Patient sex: M
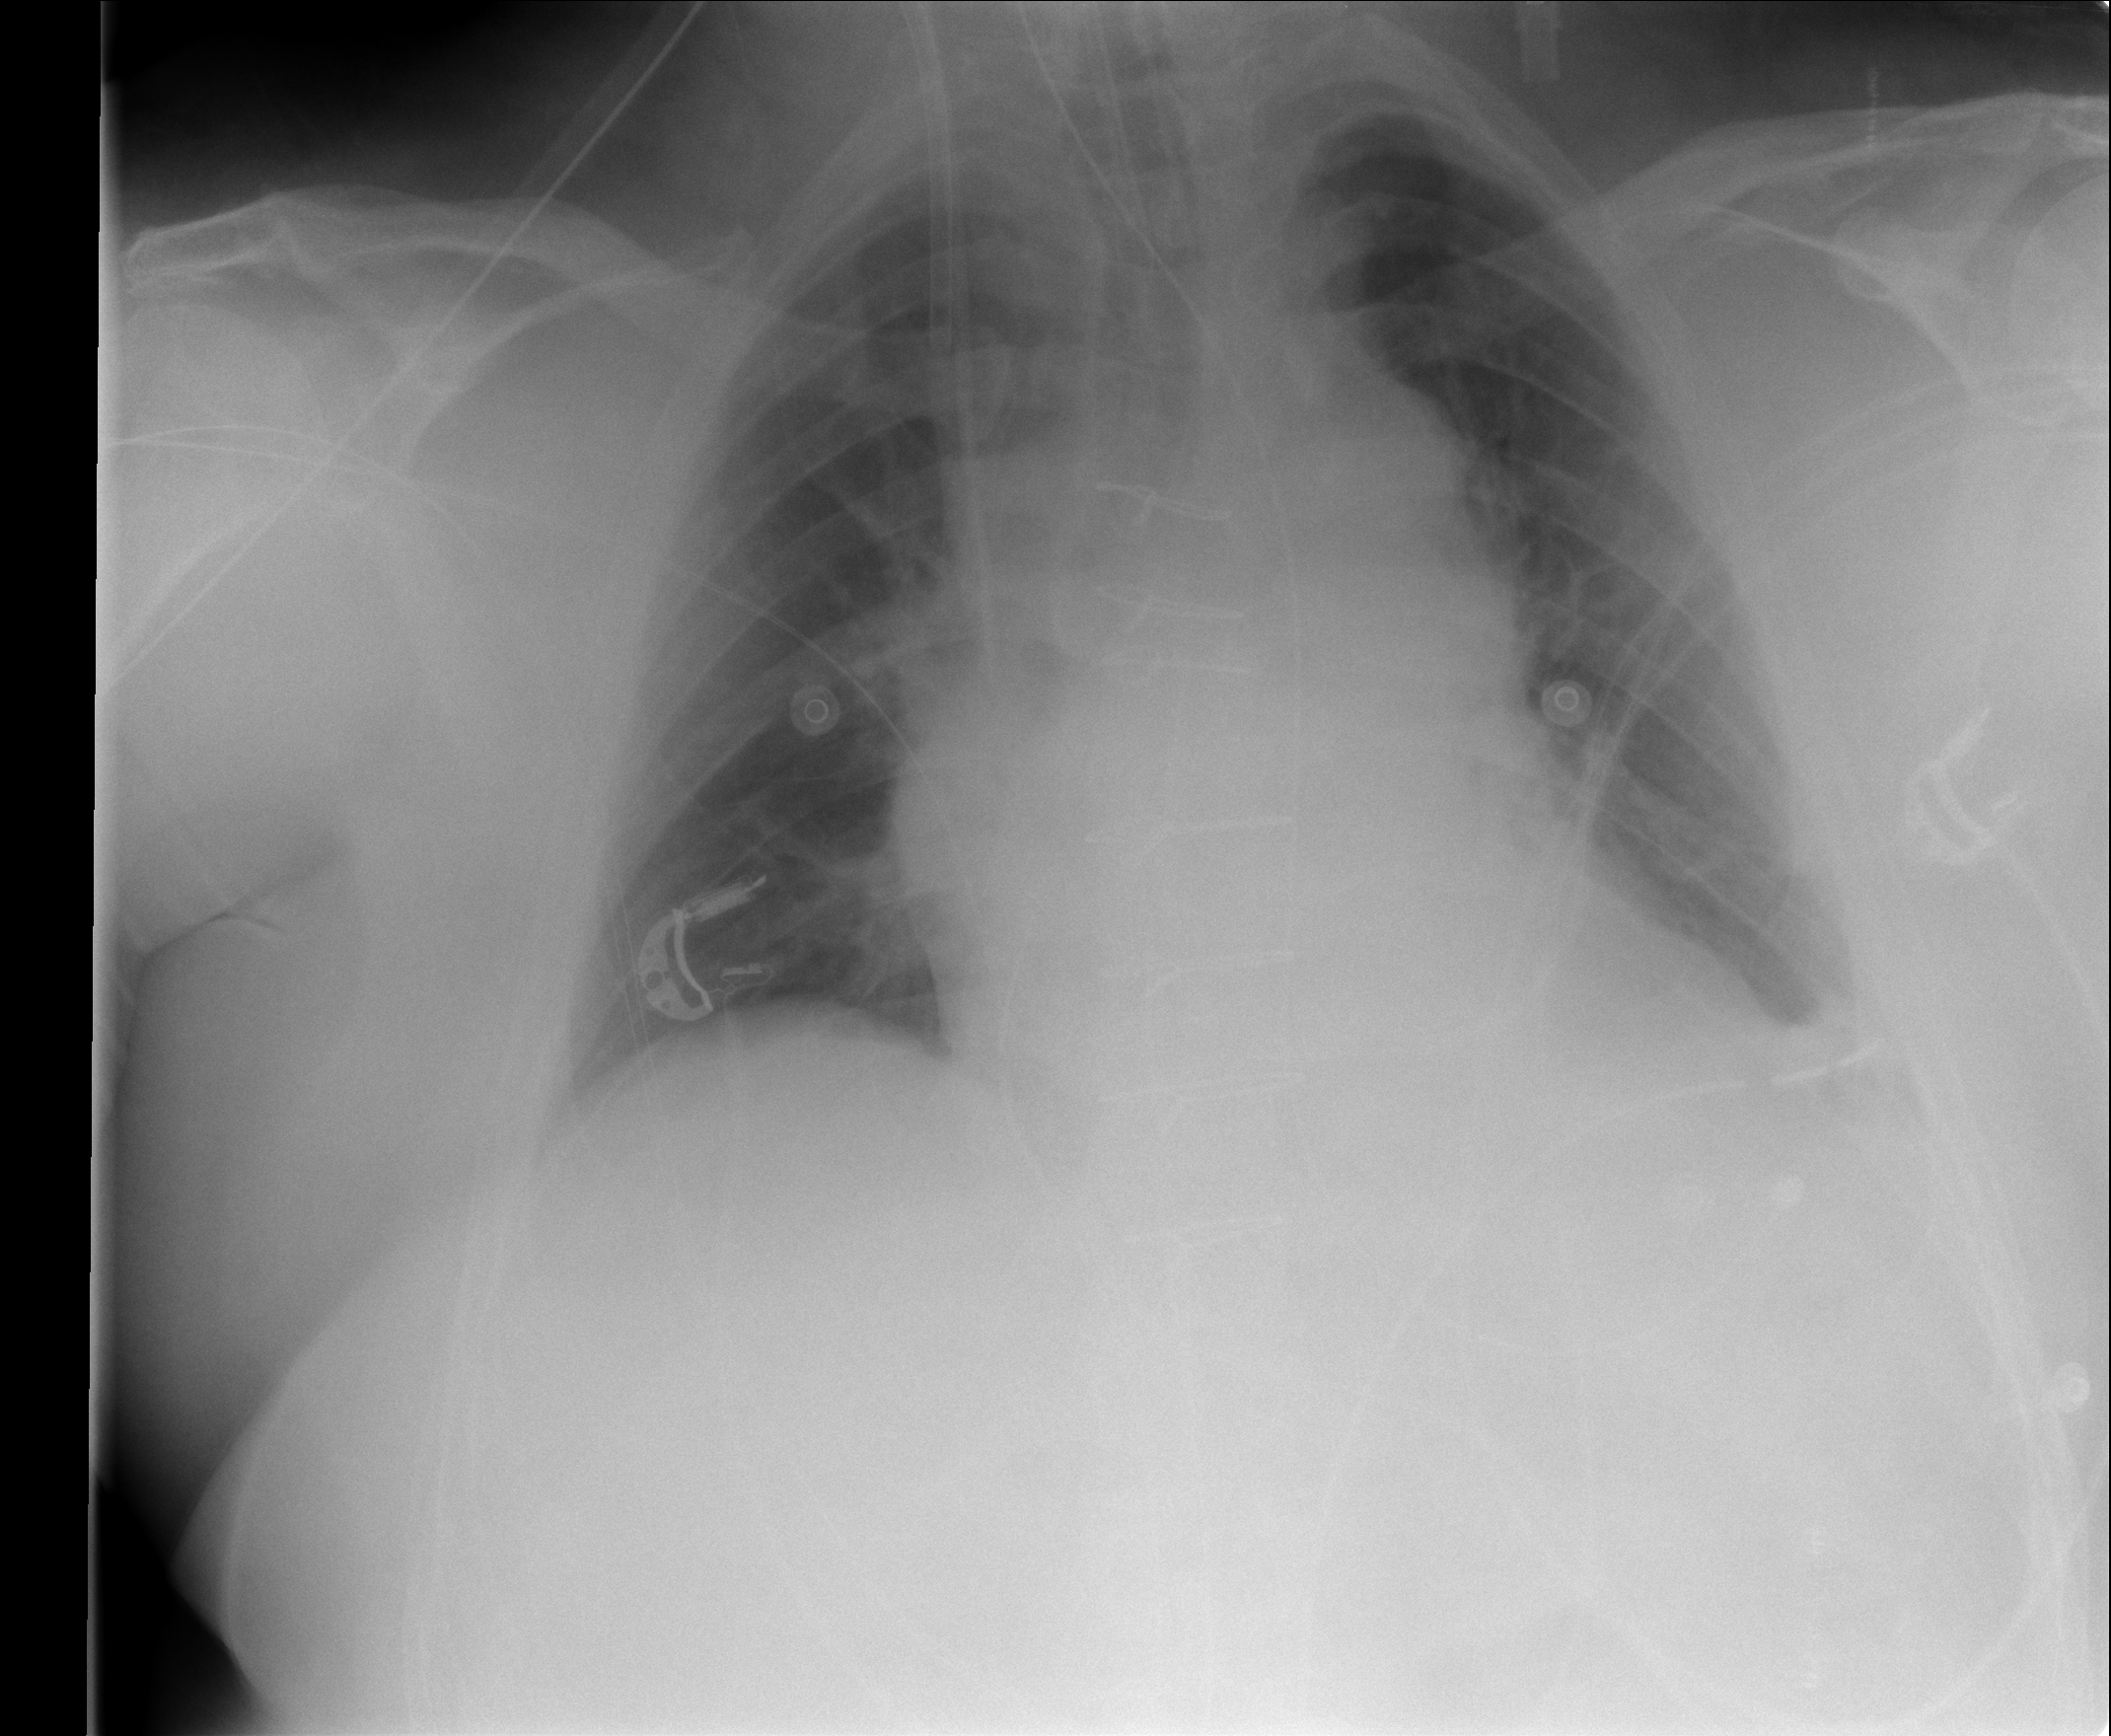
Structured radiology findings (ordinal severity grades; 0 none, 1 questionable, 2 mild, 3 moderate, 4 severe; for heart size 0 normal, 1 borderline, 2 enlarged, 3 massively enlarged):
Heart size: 0
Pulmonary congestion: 0
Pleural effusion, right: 0
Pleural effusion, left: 1
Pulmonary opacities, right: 0
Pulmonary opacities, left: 0
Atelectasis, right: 1
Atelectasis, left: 2